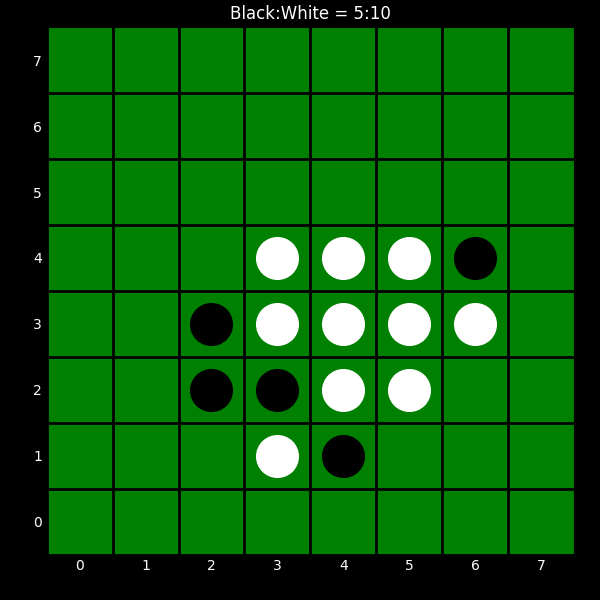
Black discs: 5
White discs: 10